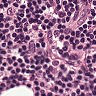
Metastatic tissue present: no